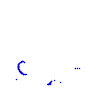
Particle: proton